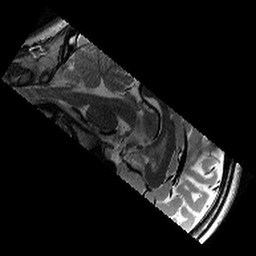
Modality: T2w
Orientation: sagittal
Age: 10
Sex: female
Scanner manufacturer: siemens
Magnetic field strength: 3 T
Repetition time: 9.23 s
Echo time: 0.067 s